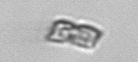
Label: Bacillariophyceae_morphotype1